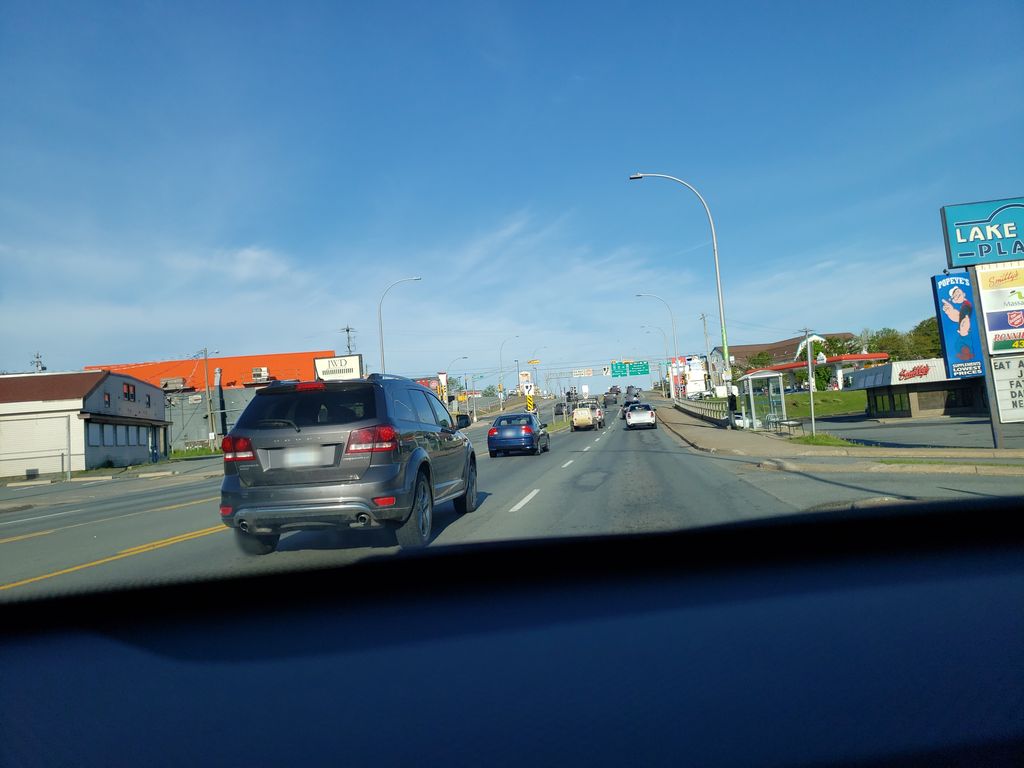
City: halifax